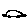
Label: car